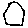
Label: hexagon